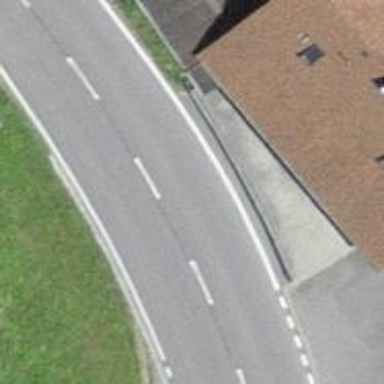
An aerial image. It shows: Secondary road with asphalt surface.